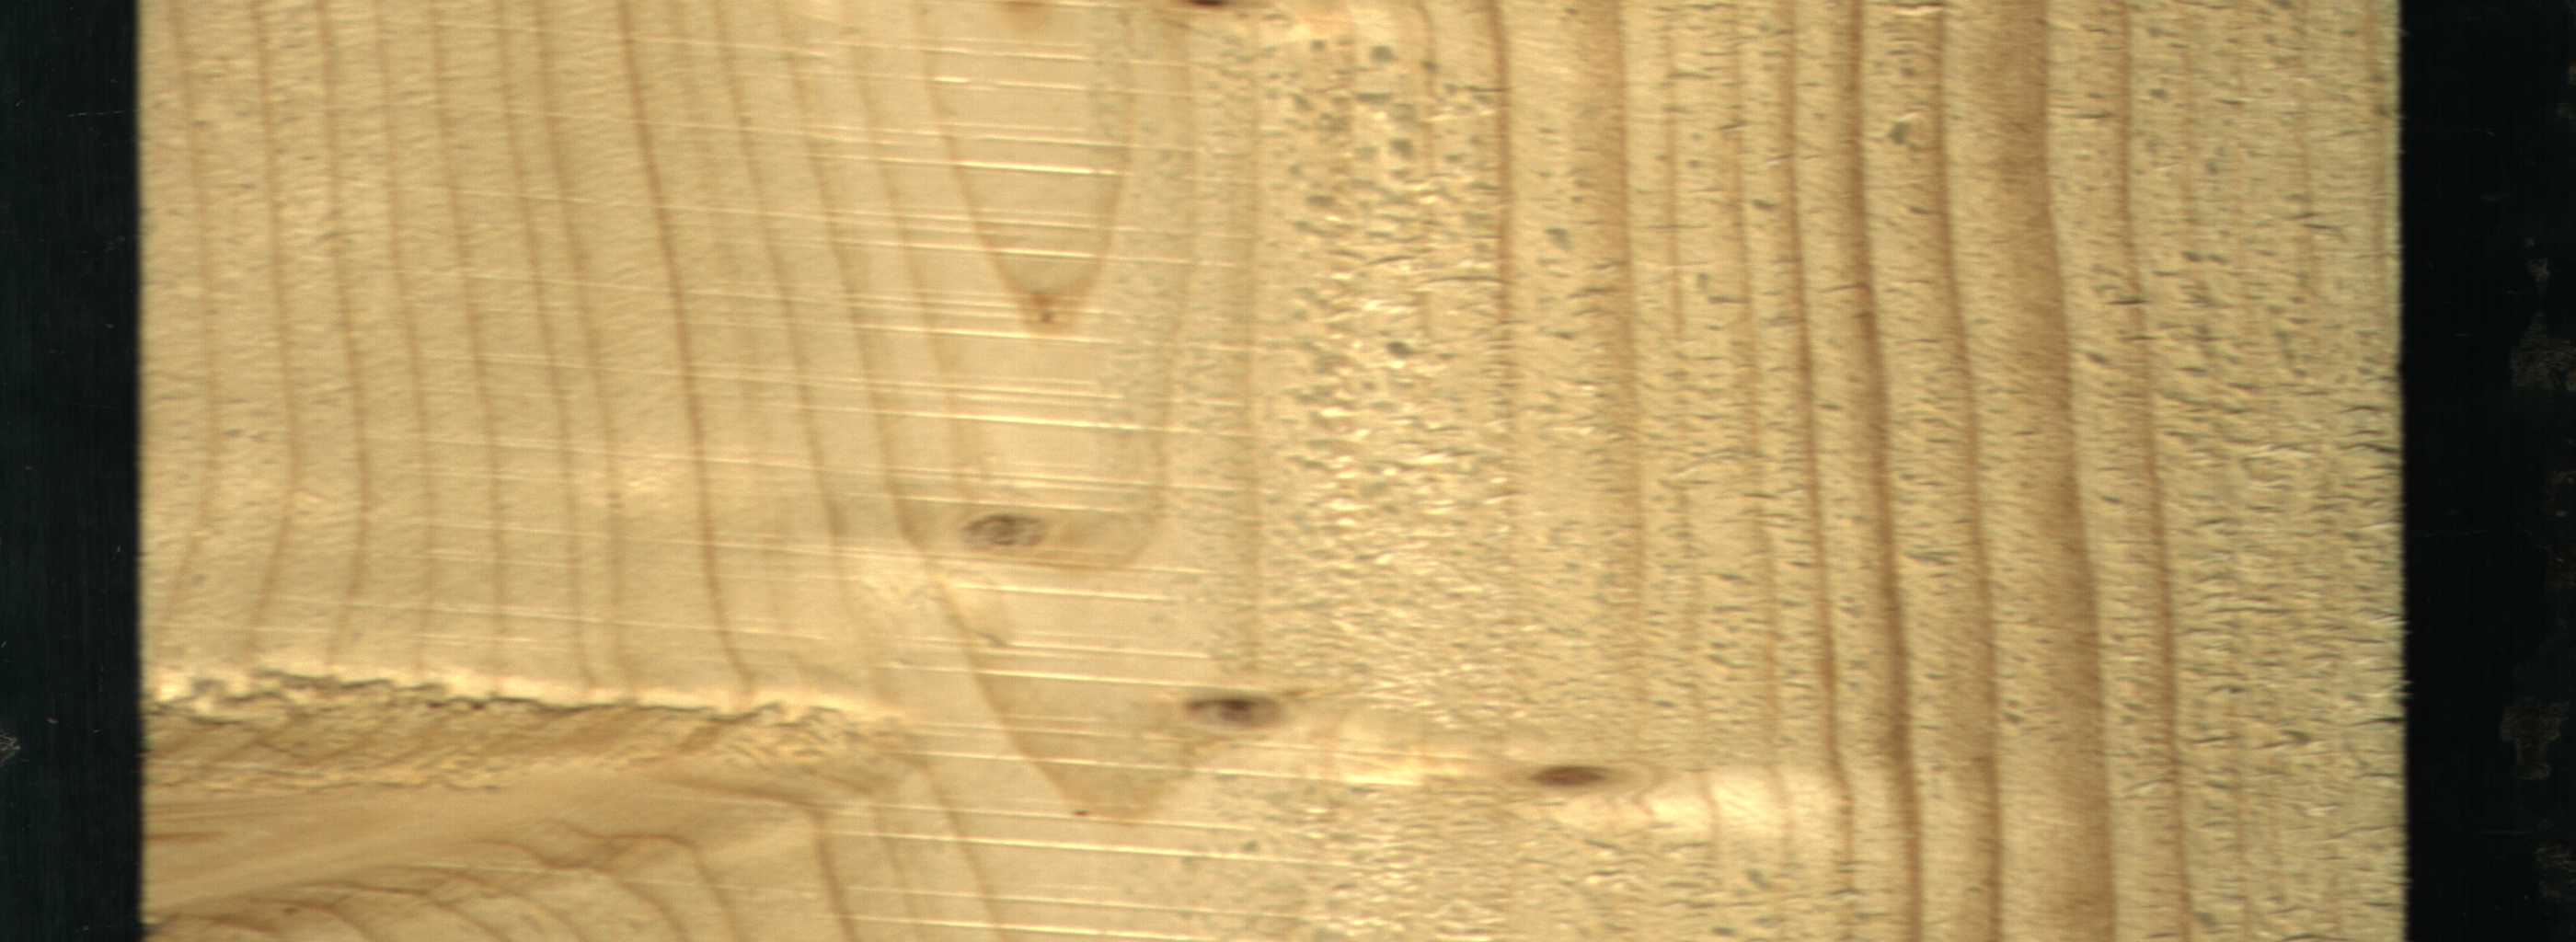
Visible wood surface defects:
Dead_Knot
Live_Knot
Live_Knot
Live_Knot
Live_Knot